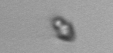
Label: Heterocapsa_rotundata